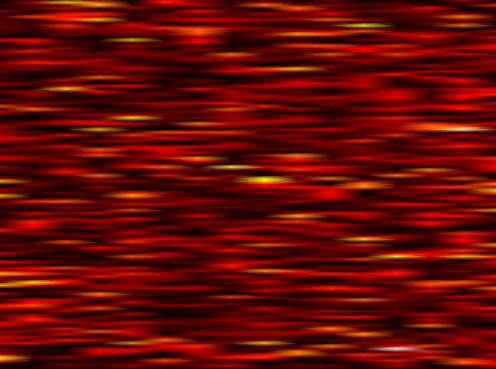
Label: FOFDM